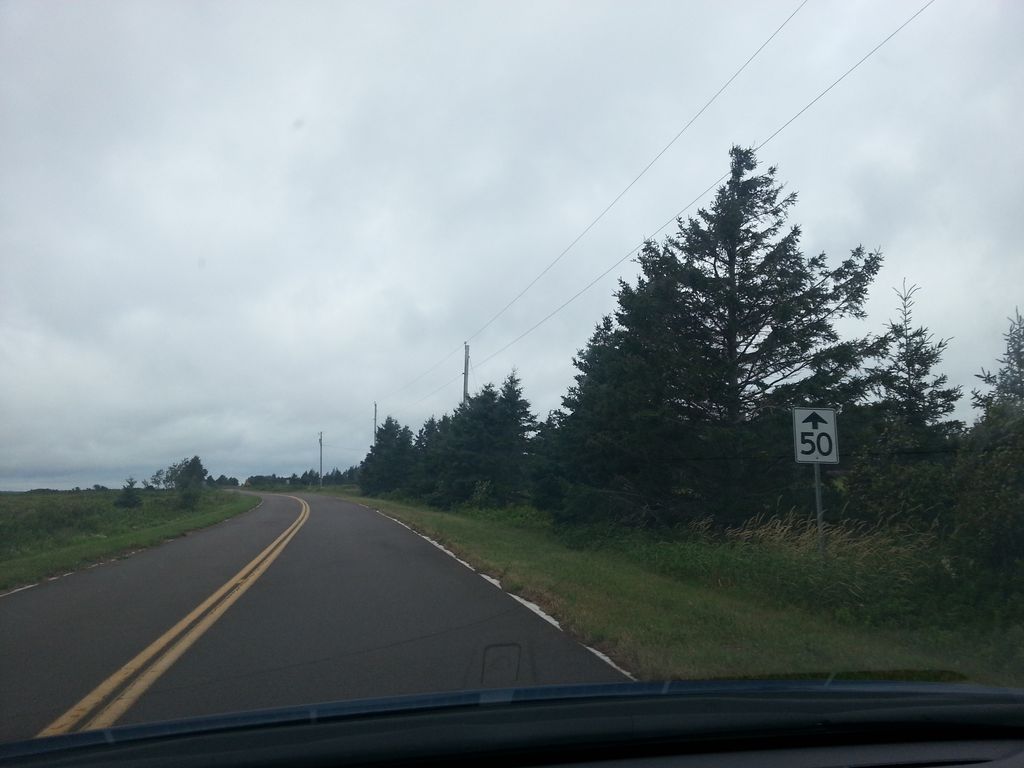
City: charlottetown